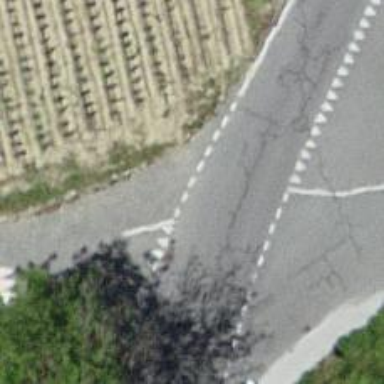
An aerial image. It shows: Traffic calming table.